Question: I am currently doing the GCSE case study and I need help with my code. I am trying to make a 2D array for a set of data.
Here is the code:
'''
#Array
Days = ["Mon1","Tue1","Wed1","Thu1","Fri1","Mon2","Tue2","Wed2","Thu2","Fri2","Mon3","Tue3","Wed3","Thu3","Fri3","Mon4","Tue4","Wed4","Thu4","Fri4"]
Buses = ["A","B","C","D","E","F"]
BusData = [ [0,0,0,2,2], [4,0,3,4,-2], [-5,0,0,3,4], [-1,8,1,1,-2], #Bus A
[0,1,0,0,1], [2,0,0,0,0], [1,0,0,0,2], [0,0,1,0,0], #Bus B
[2,0,-1,-1,-2], [-2,-3,-1,0,0], [-2,0,1,1,1], [1,-1,-1,2,-2] #Bus C
[1,0,0,0,0], [0,0,0,0,0], [2,0,0,0,0], [0,0,0,0,0], #Bus D
[-1,-1,-1,-2,-4], [-10,-2,0,0,0], [0,1,2,-3,1], [1,3,-1,0,0] #Bus E
[0,-5,-5,-5,-4], [-3,-5,0,0,0], [0,-2,-3,1,1], [1,0,0,-2,-5] ] #Bus F
for i in BusData:
count = 0
for x in i:
if x < 0:
count +=1
print("Bus {} was late {} times".format(Buses[BusData.index(i)], count))
'''
So after I run it I get this error:

So it seems like there is an error in line 7 (which is '#Bus D') and I dont get why?
If anyone can answer me with something simple (GCSE level) or modify my code then that would be appreciated as there isnt much time till the exams!
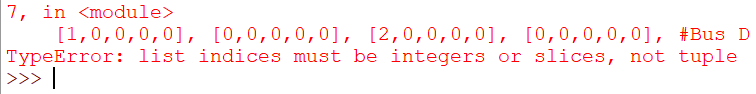
Answer: You're missing the commas at the end of the data for buses C and E.
This line has a comma at the end:
'''
[0,1,0,0,1], [2,0,0,0,0], [1,0,0,0,2], [0,0,1,0,0], #Bus B
'''
But this line doesn't:
'''
[2,0,-1,-1,-2], [-2,-3,-1,0,0], [-2,0,1,1,1], [1,-1,-1,2,-2] #Bus C
'''